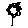
Label: flower